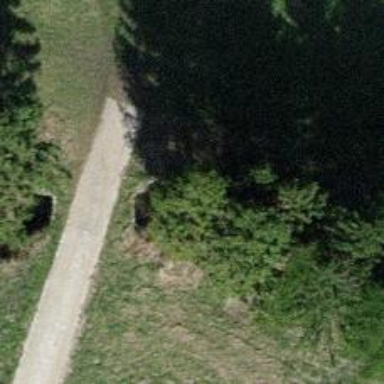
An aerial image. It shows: Culvert tunnel.